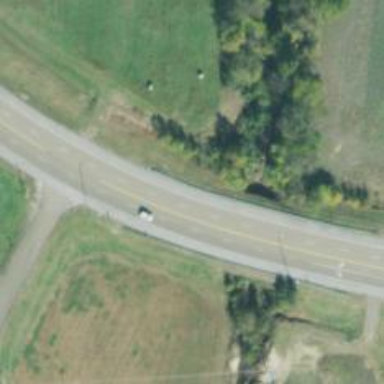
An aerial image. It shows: Primary highway.